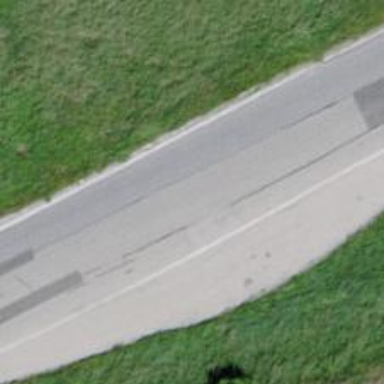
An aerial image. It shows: Passing place on the road.